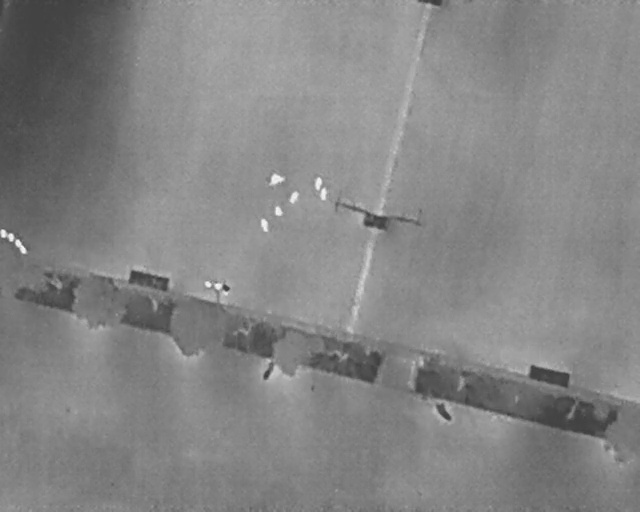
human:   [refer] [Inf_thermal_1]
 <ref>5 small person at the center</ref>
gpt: <box>[[48, 35, 50, 36, 2], [49, 37, 51, 38, 2], [44, 37, 46, 39, 24], [42, 40, 44, 42, 2], [40, 43, 42, 44, 169]]</box>